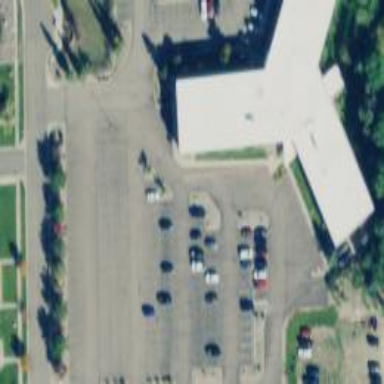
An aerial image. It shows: Parking area.